【题型】证明题　【知识点】解析几何　【难度】hard
已知双曲线 $E: \dfrac{x^2}{a^2} - \dfrac{y^2}{b^2} = 1$ 的渐近线为 $y = \pm 2x$，焦距为 $2\sqrt{5}$，直线 $l$ 与 $E$ 的右支及渐近线的交点自上至下依次为 $C$、$A$、$B$、$D$.
\vspace{1em}
\noindent （1）求 $E$ 的方程；
\noindent （2）证明：$|AC| = |BD|$；
\noindent （3）求 $S_{\triangle AOC}$ 的取值范围.
【解答】
\noindent 【分析】

\noindent （1）由题意得 $\begin{cases} \dfrac{b}{a} = 2 \\ 2c = 2\sqrt{5} \\ c^2 = a^2 + b^2 \end{cases}$，解方程组得 $a$, $b$, $c$，即可得双曲线的方程；

\noindent （2）设 $l: x = my + t$，$t > 0$，联立直线与双曲线的方程，由根与系数的关系可得 $y_A + y_B = \dfrac{-8mt}{4m^2 - 1}$，同理 $y_C + y_D = \dfrac{-8mt}{4m^2 - 1}$，进而知；

\noindent （3）先求解 $|AC| = \dfrac{|CD| - |AB|}{2}$，$O$ 到直线 $AC$ 的距离 $d$，然后表示 $S_{\triangle AOC} = \dfrac{1}{2} \cdot |AC| \cdot d$，运用换元法，结合不等式的性质求解即可.

\vspace{1em}

\noindent 【解答】

\noindent （1）解：由题意知：$c = \sqrt{5}, \dfrac{b}{a} = 2, c^2 = a^2 + b^2$，

\noindent 解得：$a = 1, b = 2, c = \sqrt{5}$，

\noindent 所以 $E$ 的方程为：$x^2 - \dfrac{y^2}{4} = 1$；

\vspace{1em}

\noindent （2）证明：由题，易知 $l$ 的斜率为 0 时不成立，如图，

\vspace{1em}

\noindent 设 $l: x = my + t (t > 0)$，$A(x_A,\ y_A)$，$(x_B,\ y_B)$，$C(x_C,\ y_C)$，$D(x_D,\ y_D)$，

\noindent 联立方程 $\begin{cases} x = my + t \\ x^2 - \dfrac{y^2}{4} = 1 \end{cases}$，消去 $x$ 化简得 $(4m^2 - 1)y^2 + 8mty + 4t^2 - 4 = 0$，则 $\Delta_1 = 16(4m^2 + t^2 - 1) > 0$，

\noindent 所以 $y_A + y_B = \dfrac{-8mt}{4m^2 - 1}$，$y_A y_B = \dfrac{4t^2 - 4}{4m^2 - 1}$，

\noindent 由题双曲线 $x^2 - \dfrac{y^2}{4} = 1$ 的渐近线方程可化为 $x^2 - \dfrac{y^2}{4} = 0$，

\noindent 联立方程 $\begin{cases} x = my + t \\ x^2 - \dfrac{y^2}{4} = 0 \end{cases}$，消去 $x$ 化简得 $(4m^2 - 1)y^2 + 8mty + 4t^2 = 0$，则 $\Delta_2 = 16t^2 > 0$，

\noindent 所以 $y_C + y_D = \dfrac{-8mt}{4m^2 - 1}$，$y_C y_D = \dfrac{4t^2}{4m^2 - 1}$，

\noindent 所以 $\dfrac{y_A + y_B}{2} = \dfrac{y_C + y_D}{2}$，

\noindent 所以线段 $AB$、$CD$ 的中点重合，

\noindent 所以 $|AC| = |BD|$；

\vspace{1em}

\noindent （3）解：由（2）知 $|AB| = \sqrt{1 + m^2} \sqrt{(y_A + y_B)^2 - 4y_A y_B} = \dfrac{4\sqrt{1 + m^2} \times \sqrt{4m^2 + t^2 - 1}}{|4m^2 - 1|}$，

\noindent $|CD| = \sqrt{1 + m^2} \sqrt{(y_C + y_D)^2 - 4y_C y_D} = \dfrac{4\sqrt{1 + m^2} \times \sqrt{t^2}}{|4m^2 - 1|}$，

\noindent 所以 $|AC| = \dfrac{|CD| - |AB|}{2} = 2\sqrt{1 + m^2} \times \dfrac{\sqrt{t^2} - \sqrt{4m^2 + t^2 - 1}}{|4m^2 - 1|}$，

\noindent 又 $O(0,0)$ 到直线 $AC: x = my + t$ 的距离 $d = \dfrac{|t|}{\sqrt{1 + m^2}}$，

\noindent 所以 $S_{\triangle AOC} = \dfrac{1}{2} \times |AC| \times d = \dfrac{\sqrt{t^2} - \sqrt{4m^2 - 1 + t^2}}{|4m^2 - 1|} \times |t| = \sqrt{\left(\dfrac{t^2}{4m^2 - 1}\right)^2} - \sqrt{\left(\dfrac{t^2}{4m^2 - 1}\right)^2 + \dfrac{t^2}{4m^2 - 1}}$，

\noindent 由（2）可得 $x_A + x_B = m(y_A + y_B) + 2t = \dfrac{-2t}{4m^2 - 1} > 0$，又 $t > 0$，

\noindent 所以 $4m^2 - 1 < 0$，又由题 $\Delta_1 > 0$，即 $4m^2 + t^2 - 1 > 0$，即 $4m^2 - 1 > -t^2$，

\noindent 所以 $\dfrac{t^2}{4m^2 - 1} < -1$，令 $p = \dfrac{t^2}{4m^2 - 1}$，则 $p < -1$，

\noindent 则 $S_{\triangle AOC} = \sqrt{p^2} - \sqrt{p^2 + p} = \dfrac{-p}{\sqrt{p^2} + \sqrt{p^2 + p}} = \dfrac{1}{1 + \sqrt{1 + \dfrac{1}{p}}} \in \left(\dfrac{1}{2}, 1\right)$，

\noindent 即 $S_{\triangle AOC} \in \left(\dfrac{1}{2}, 1\right)$.

\vspace{1em}

\noindent 【点评】本题主要考查双曲线的性质及标准方程，直线与双曲线的综合，考查运算求解能力，属于难题.

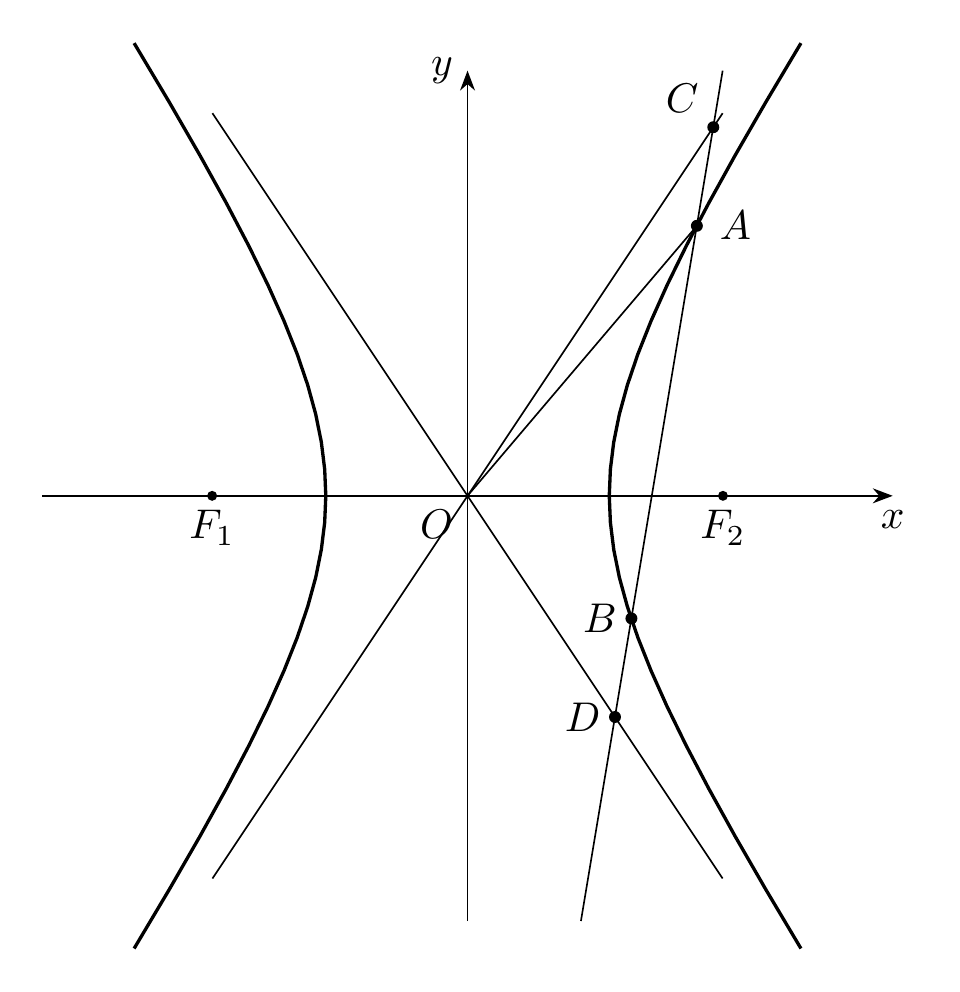